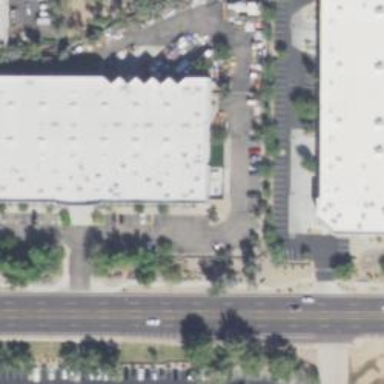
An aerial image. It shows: Wholesale shop located inside building.